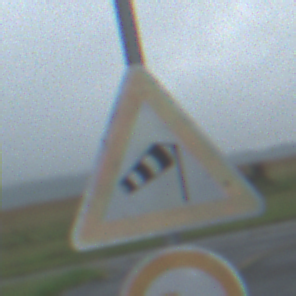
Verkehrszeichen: SeitenwindVonRechts
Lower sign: UeberholverbotKraftfahrzeuge
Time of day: Midday
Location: Outdoor (Suburban)
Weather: Overcast
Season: NotSpecified
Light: Natural